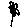
Label: flower